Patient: sex F, age 66
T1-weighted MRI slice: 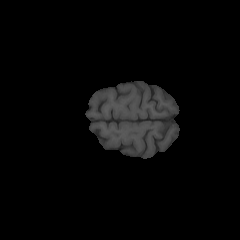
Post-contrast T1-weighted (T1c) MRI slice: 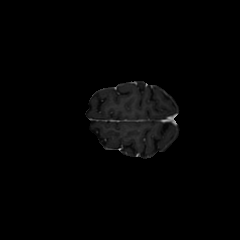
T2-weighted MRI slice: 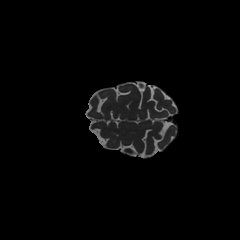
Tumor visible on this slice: no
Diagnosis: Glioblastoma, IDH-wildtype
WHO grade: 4